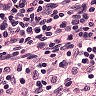
Metastatic tissue present: no